Question: I just upgraded to IPython 1.0 and the new notebook interface performs really well. On my screen it now has a default width of about 50% of the page which improves readability. However, i often work with long timeseries which i prefer to display as wide as possible.
Very wide pictures will only extend further to the right. Is there a way to display output wider then the default to expand in a centered matter?
The attached picture shows a normal inline plot in the first cell, which is less wide then the default notebook width. The second plot is wider and expands to the right. This leaves about the left quarter of my screen unused.

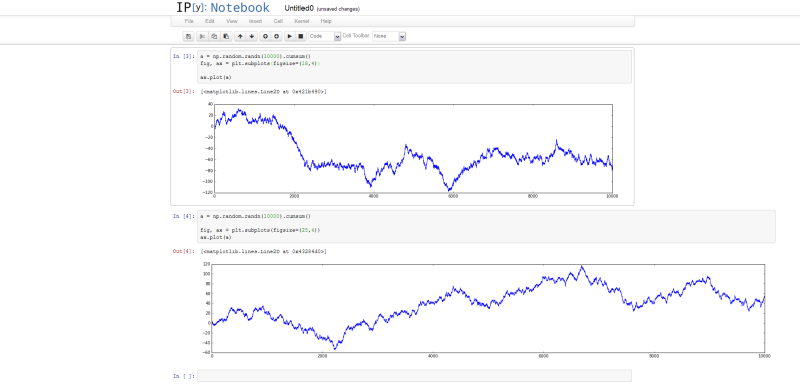
Answer: The answer given by @tooblippe, although changes the style of the notebook, does not address the question. However, using the first part of that solution, you would be able to achieve the centering of the plots. This solution works for 'ipython==3.1.0'. For higher versions that include Jupyter, you would want to edit the styling of 'Jupyter' instead.
So, the solution would be:
You can either modify the above css file or add this line to the styling of your ipython environment in the ipython folder:
'''
.output_png {
display: table-cell;
text-align: center;
vertical-align: middle;
}
'''